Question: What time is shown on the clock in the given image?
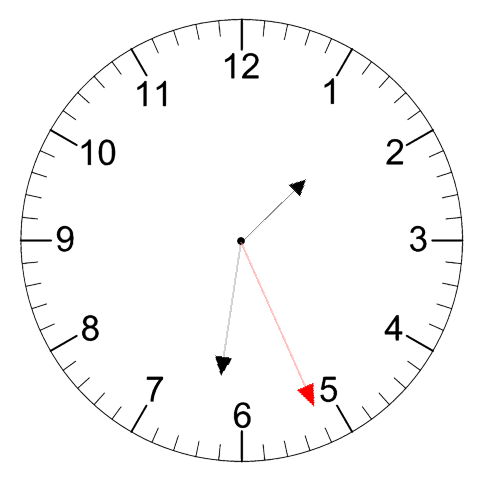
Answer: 01:31:26